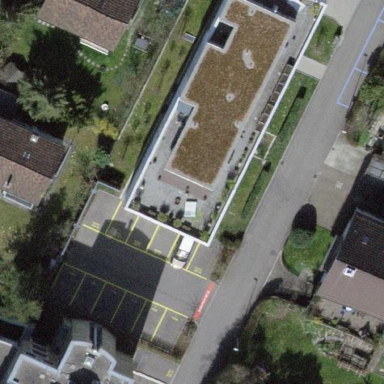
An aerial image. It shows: View of apartment building.